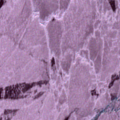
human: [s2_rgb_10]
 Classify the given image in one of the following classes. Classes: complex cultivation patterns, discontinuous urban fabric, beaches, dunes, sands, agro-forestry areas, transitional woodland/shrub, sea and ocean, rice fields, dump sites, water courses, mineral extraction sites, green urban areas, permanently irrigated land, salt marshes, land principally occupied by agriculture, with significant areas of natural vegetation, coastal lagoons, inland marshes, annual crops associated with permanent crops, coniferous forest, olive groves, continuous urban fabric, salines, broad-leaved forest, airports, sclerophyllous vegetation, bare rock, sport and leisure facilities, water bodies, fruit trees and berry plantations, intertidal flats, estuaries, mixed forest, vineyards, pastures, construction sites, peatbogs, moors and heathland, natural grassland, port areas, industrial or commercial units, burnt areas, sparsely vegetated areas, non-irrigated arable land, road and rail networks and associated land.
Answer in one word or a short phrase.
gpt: sea and ocean